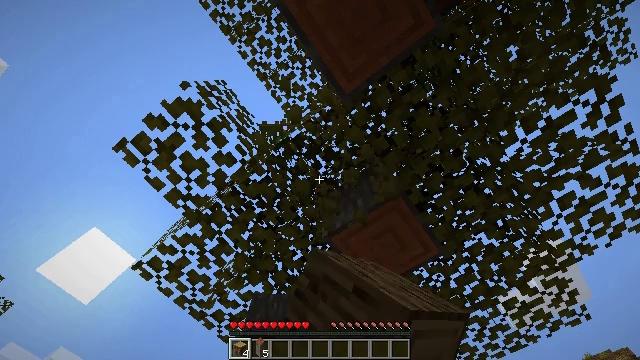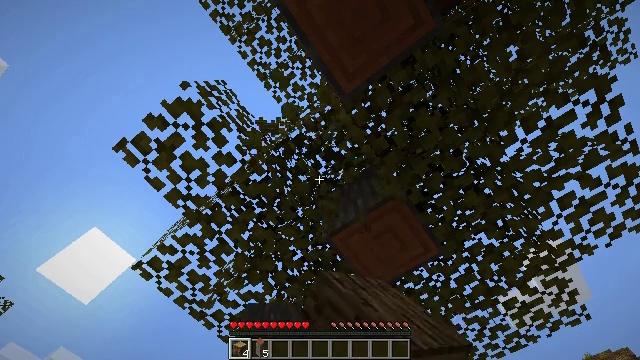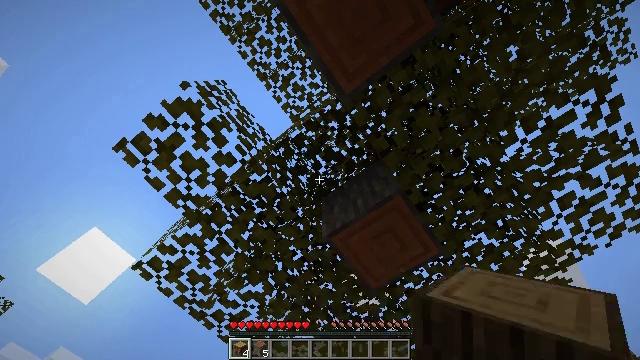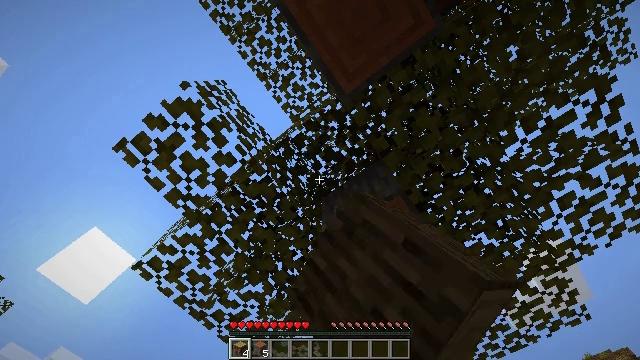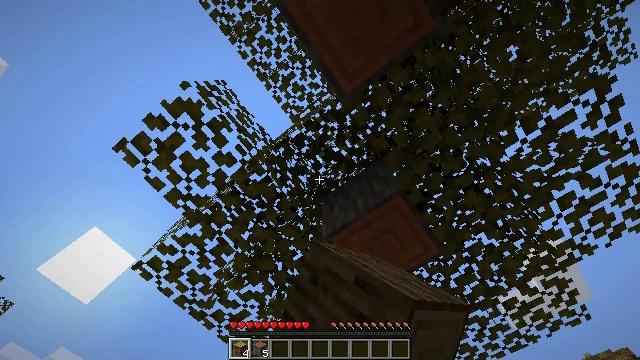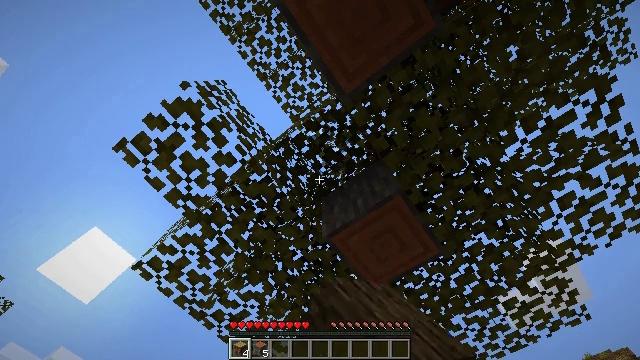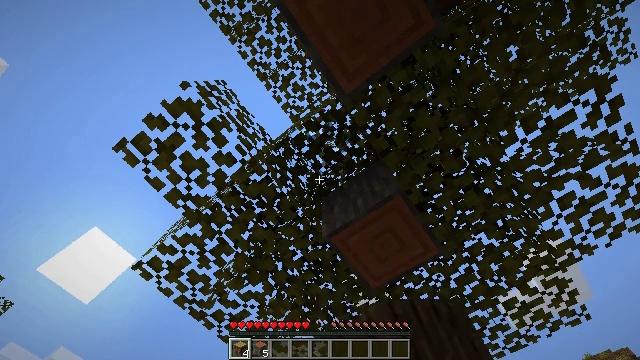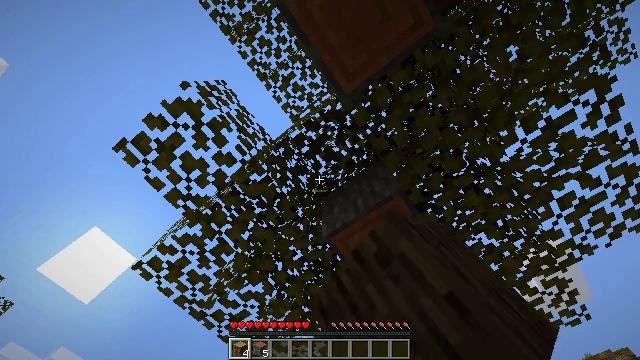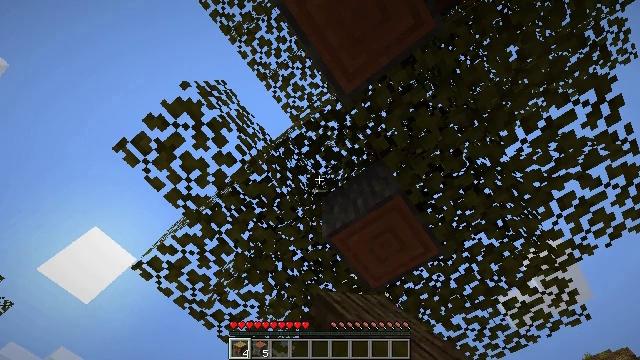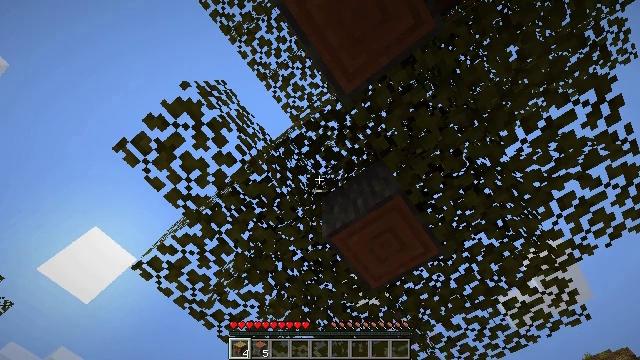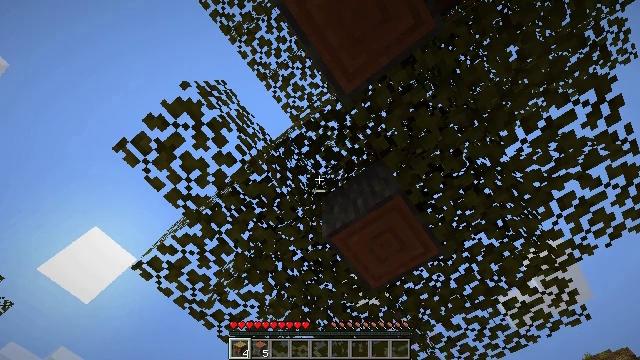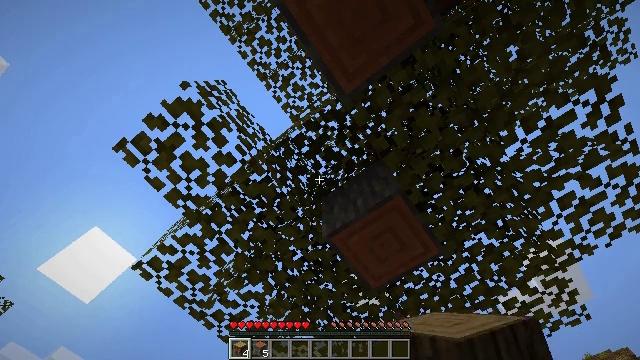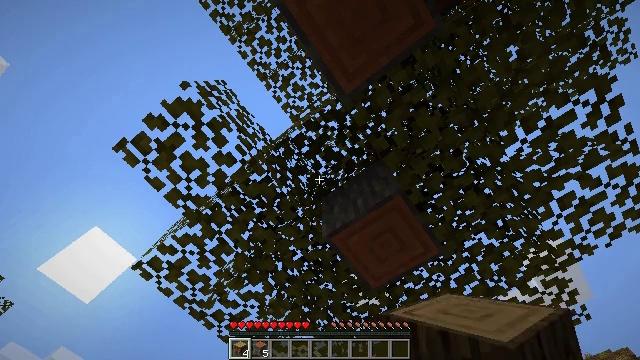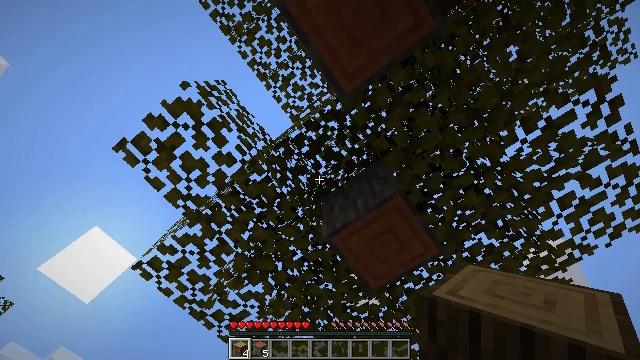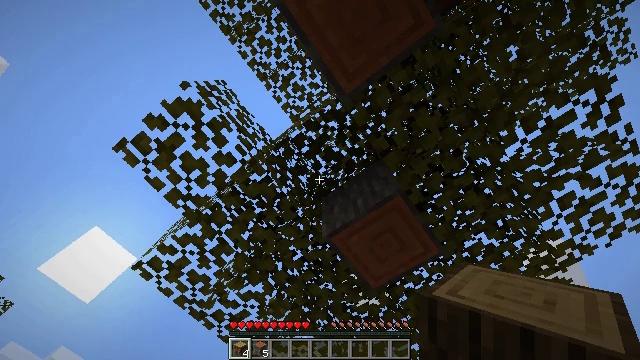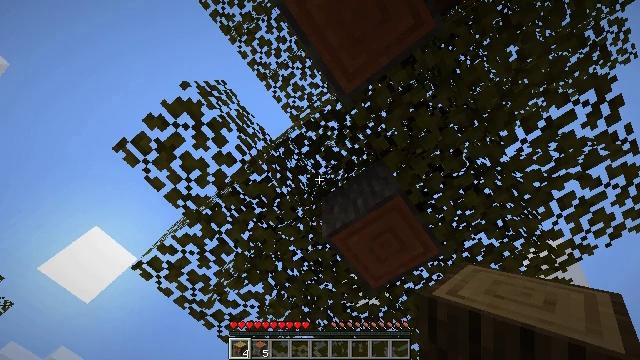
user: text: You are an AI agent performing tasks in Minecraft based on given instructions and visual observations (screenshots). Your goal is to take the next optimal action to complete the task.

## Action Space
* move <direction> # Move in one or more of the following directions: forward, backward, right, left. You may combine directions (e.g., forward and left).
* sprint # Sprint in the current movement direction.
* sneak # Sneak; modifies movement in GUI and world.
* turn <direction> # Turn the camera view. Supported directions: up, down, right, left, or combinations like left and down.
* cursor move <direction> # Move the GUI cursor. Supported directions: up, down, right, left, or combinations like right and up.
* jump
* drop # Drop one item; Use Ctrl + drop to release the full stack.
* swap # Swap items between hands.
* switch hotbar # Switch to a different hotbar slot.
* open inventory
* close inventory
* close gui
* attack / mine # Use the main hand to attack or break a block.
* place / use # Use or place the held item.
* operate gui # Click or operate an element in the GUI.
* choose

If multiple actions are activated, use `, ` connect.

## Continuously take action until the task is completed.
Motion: motion action
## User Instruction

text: Gather the acacia log for building.
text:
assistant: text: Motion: attack / mine
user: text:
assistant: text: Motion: attack / mine
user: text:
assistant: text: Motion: attack / mine
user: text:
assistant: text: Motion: attack / mine
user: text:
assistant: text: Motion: attack / mine
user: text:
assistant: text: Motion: attack / mine
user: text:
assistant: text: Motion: no_op
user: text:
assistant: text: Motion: no_op
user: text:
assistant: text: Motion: no_op
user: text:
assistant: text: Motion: no_op
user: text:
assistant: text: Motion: no_op
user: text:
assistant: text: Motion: no_op
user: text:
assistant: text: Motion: no_op
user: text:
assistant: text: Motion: no_op
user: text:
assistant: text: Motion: no_op
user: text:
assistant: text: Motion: no_op
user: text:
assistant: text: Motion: no_op
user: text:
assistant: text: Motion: no_op
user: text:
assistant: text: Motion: no_op
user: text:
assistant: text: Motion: no_op
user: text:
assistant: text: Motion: no_op
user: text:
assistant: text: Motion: no_op
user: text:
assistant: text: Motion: no_op
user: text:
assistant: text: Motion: no_op
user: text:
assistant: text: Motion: no_op
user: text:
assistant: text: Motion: no_op
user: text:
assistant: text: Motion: no_op
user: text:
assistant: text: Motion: no_op
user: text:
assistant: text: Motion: no_op
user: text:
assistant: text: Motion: no_op